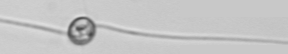
Label: Chaetoceros_danicus